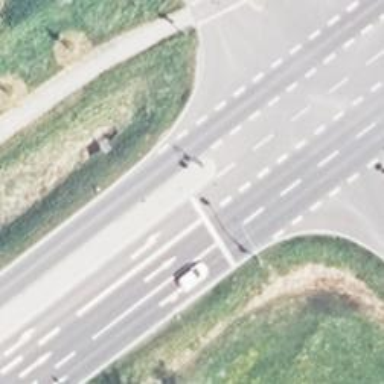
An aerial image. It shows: Asphalt motorway with primary highway classification.